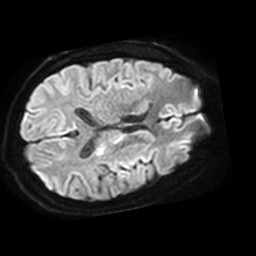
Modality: TRACE
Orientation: axial
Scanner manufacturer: philips
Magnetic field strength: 3 T
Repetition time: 4.079 s
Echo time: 0.05978 s